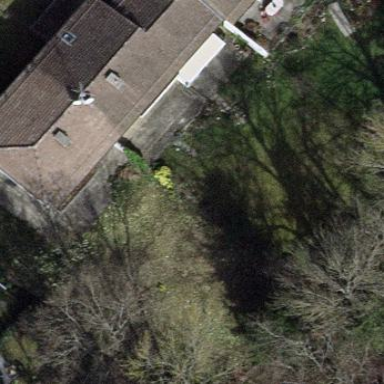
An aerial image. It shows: Garden enclosed by fence.